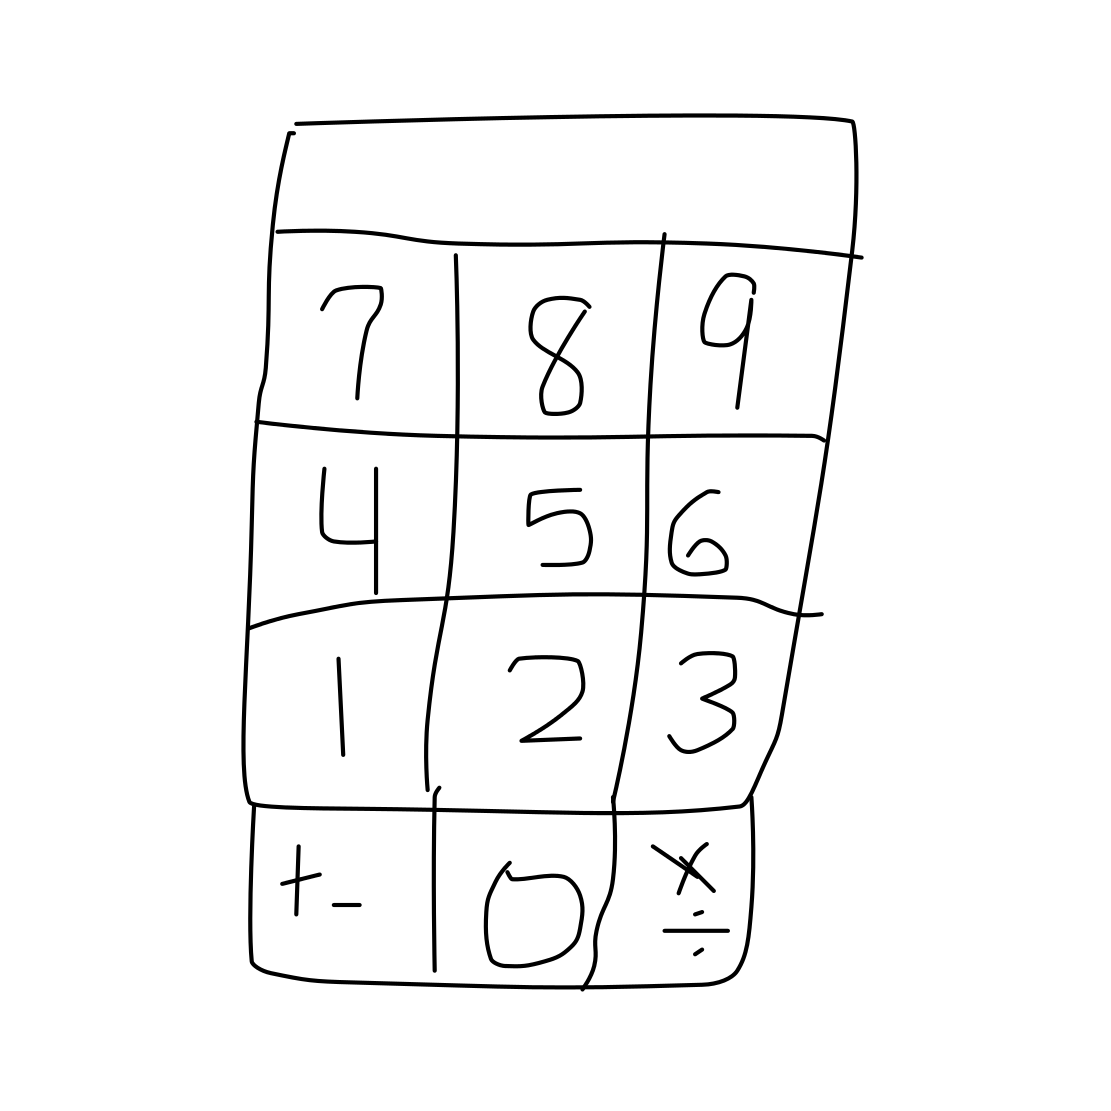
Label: calculator